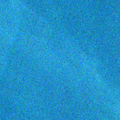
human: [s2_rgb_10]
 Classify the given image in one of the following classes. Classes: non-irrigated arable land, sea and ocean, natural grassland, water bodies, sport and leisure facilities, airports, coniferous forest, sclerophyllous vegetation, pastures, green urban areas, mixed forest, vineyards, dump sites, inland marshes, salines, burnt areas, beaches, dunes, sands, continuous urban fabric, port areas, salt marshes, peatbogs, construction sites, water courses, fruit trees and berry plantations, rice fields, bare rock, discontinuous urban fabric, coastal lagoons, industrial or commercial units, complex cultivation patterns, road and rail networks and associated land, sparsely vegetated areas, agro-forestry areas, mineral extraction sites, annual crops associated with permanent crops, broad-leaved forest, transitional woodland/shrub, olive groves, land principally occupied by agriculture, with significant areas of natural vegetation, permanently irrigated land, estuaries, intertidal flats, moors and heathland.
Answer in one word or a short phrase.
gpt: sea and ocean